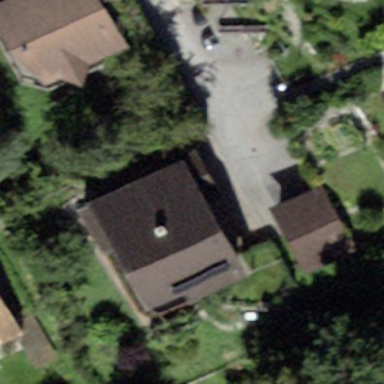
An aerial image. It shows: Detached building.